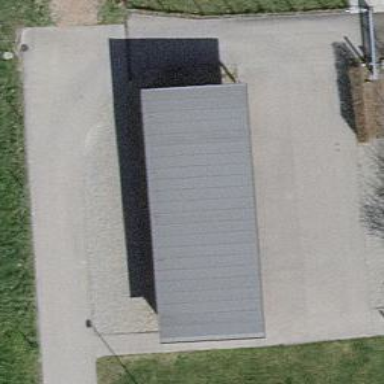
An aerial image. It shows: Carport structure.